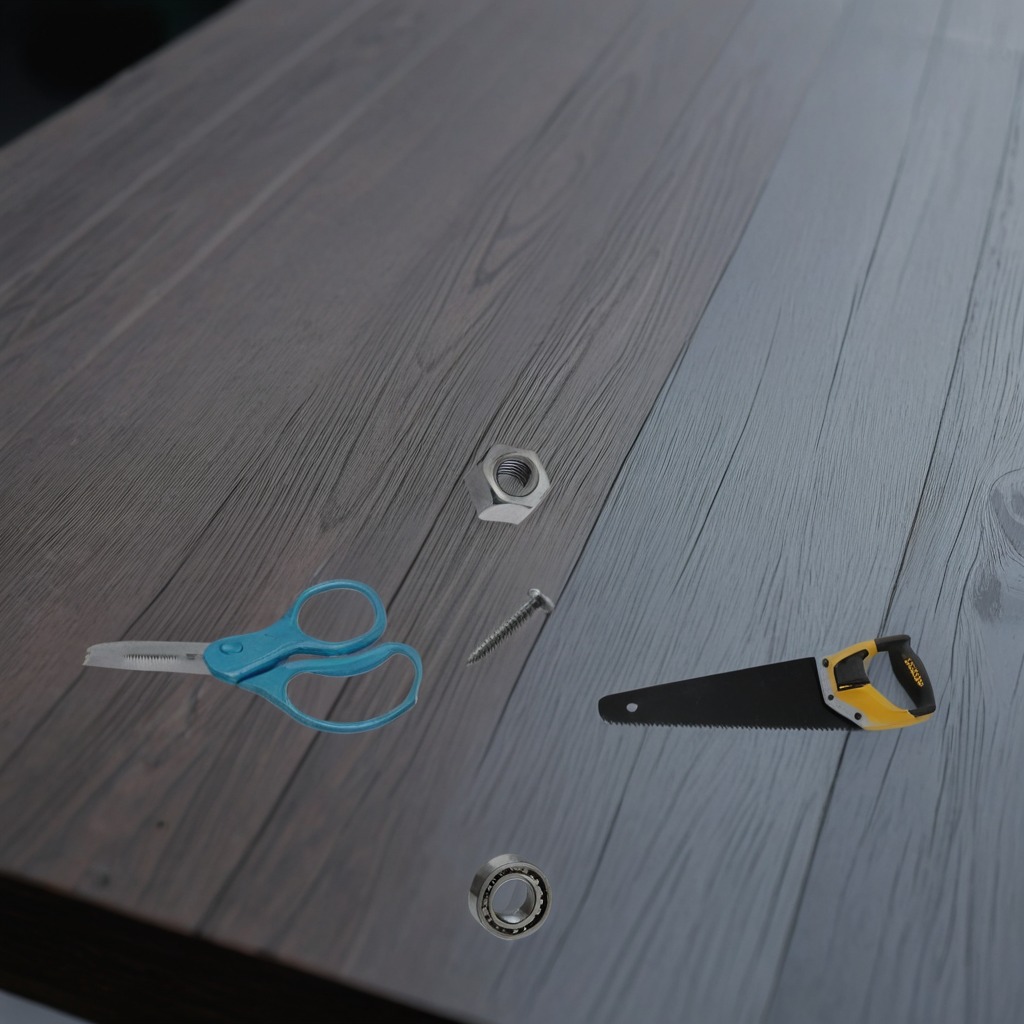
A ball bearing, a machine screw, a saw, a nut, and a pair of scissors are lying on the table.